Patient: sex M, age 55
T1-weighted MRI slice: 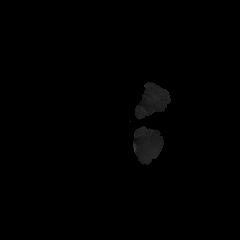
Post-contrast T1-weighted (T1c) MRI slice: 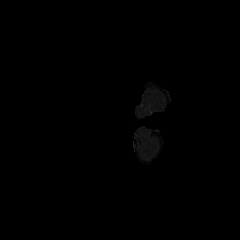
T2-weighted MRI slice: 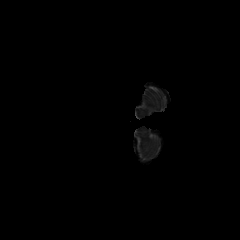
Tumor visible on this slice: no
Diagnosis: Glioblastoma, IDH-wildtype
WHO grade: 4